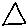
Label: triangle